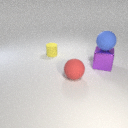
large red rubber sphere to the left of large purple metal cube